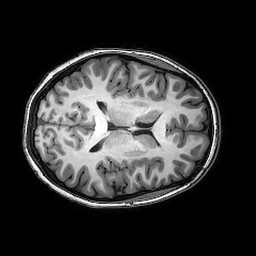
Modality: T1w
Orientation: axial
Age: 21
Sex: female
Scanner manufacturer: philips
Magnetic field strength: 3 T
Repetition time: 0.008239 s
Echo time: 0.00378 s